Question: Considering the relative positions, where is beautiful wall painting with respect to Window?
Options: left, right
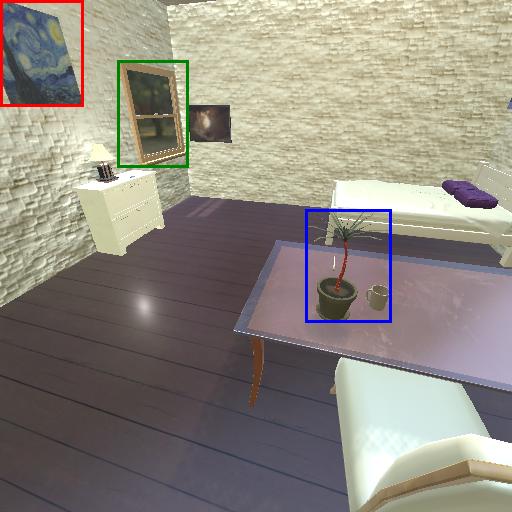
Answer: left